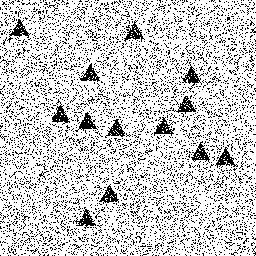
Squares: 0
Triangles: 13
Stars: 0
Total shapes: 13